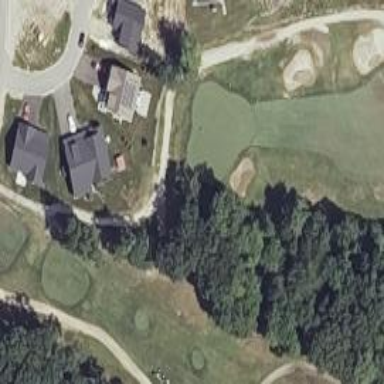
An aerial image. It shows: View of golf hole.